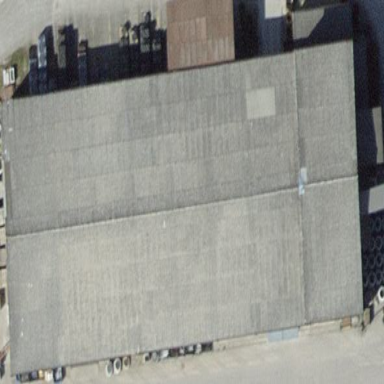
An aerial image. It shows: Industrial building.